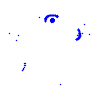
Particle: electron